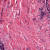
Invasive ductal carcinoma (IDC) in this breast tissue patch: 0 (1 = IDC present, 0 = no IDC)